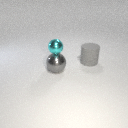
small cyan metal sphere above large gray metal sphere